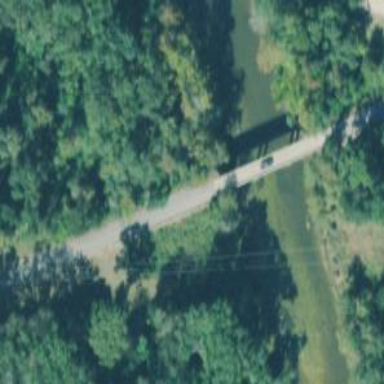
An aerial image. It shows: Low water crossing bridge on service road.